Question: At NuGet when I try to install MvcScaffolding, by typing:
'''
Install-Package MvcScaffolding
'''
I am getting this error
'''
Set-DefaultScaffolder : Cannot get an instance of EnvDTE.DTE
'''
Is it happening because of this new scaffolding engine in Visual Studio 2013 ?

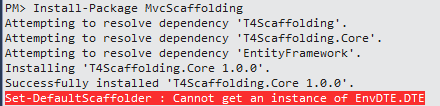
Answer: I emailed <URL> about this a few weeks back. Here's his response:
>
So I'd keep eyes peeled for a new release of MvcScaffold that will hopefully resolve this. In the mean time, there are <URL> that take scaffolding in a much-improved direction, so you may want to investigate those.
Edit: There's a new package available (make sure to run VS2013 as admin to get it to work):
'Install-Package MvcScaffolding -Version 1.0.8-vs2013 -Pre'